九年级 · 解析几何
$A\left(-2, y_{1}\right), B\left(1, y_{2}\right), C\left(2, y_{3}\right)$ 是拋物线 $y=-(x+1)^{2}+3$ 上的三点, 则 $y_{1}, y_{2}, y_{3}$ 的大小关系为 (）

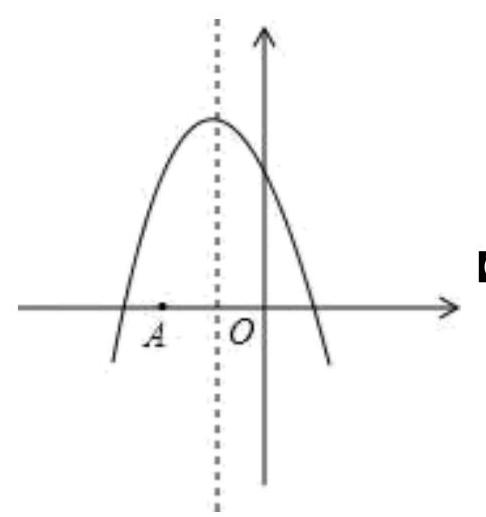
A. $y_{1}>y_{2}>y_{3}$
B. $y_{1}>y_{3}>y_{2}$
C. $y_{3}>y_{2}>y_{1}$
D. $y_{3}>y_{1}>y_{2}$

答案: A
解析: 根据二次函数的对称性, 可利用对称性, 找出点 $\mathrm{A}$ 的对称点 $\mathrm{A}^{\prime}$, 再利用二次函数的增减性可判断 y 值的大小.

【详解】解: $\because$ 函数的解析式是 $y=-(x+1)^{2}+3$, 如右图,
$\therefore$ 对称轴是 $x=-1$,

$\therefore$ 点 $\mathrm{A}$ 关于对称轴的点 $A^{\prime}$ 是 $\left(0, y_{1}\right)$,

那么点 $A^{\prime} 、 B 、 C$ 都在对称轴的右边, 而对称轴右边 $y$ 随 $x$ 的增大而减小,于是 $y_{1}>y_{2}>y_{3}$.

故选 A.

【点睛】本题考查二次函数图像上点的坐标特征, 解题的突破

口是把点的坐标分别代入抛物线解析式求得 $\mathrm{y} 1, \mathrm{y} 2, \mathrm{y} 3$ 的值.